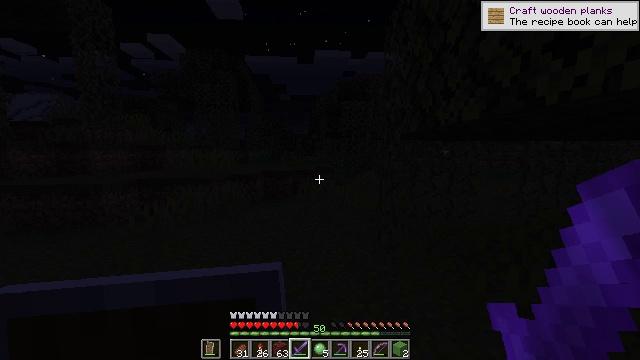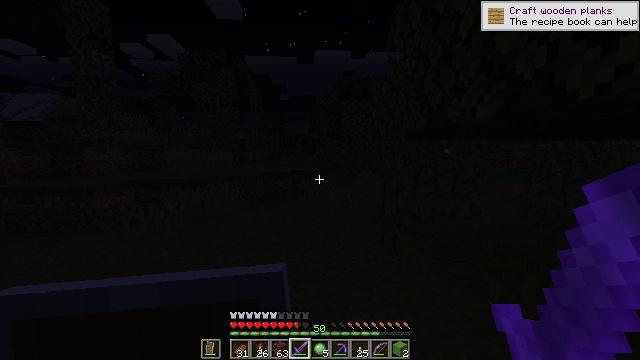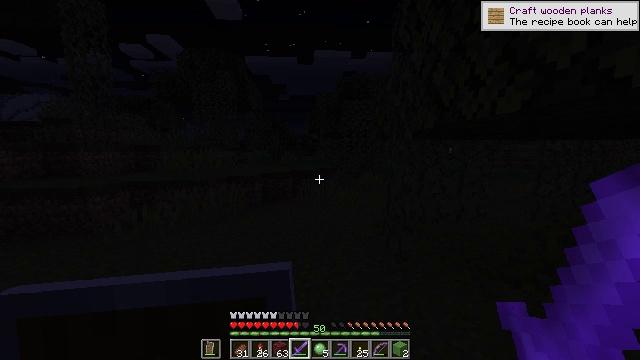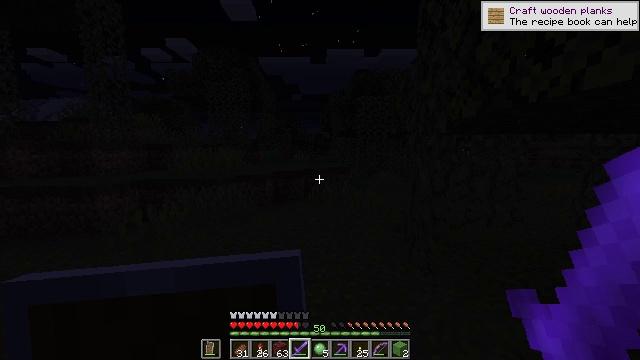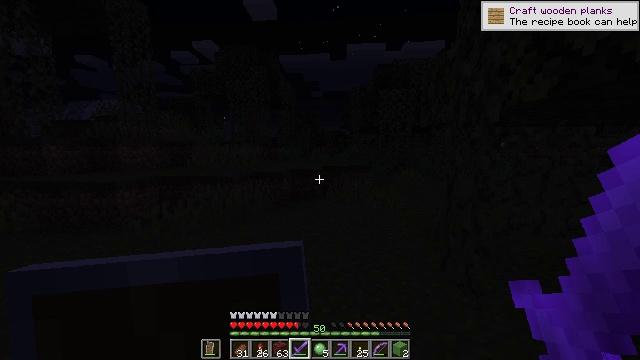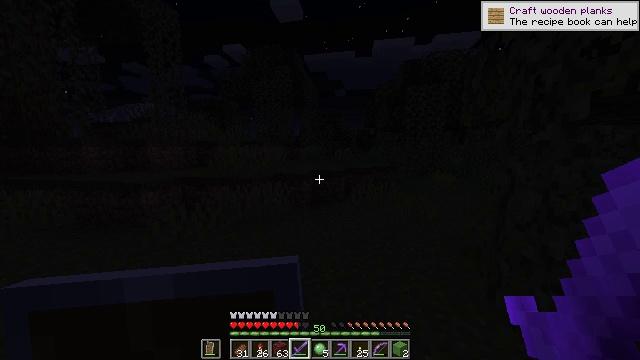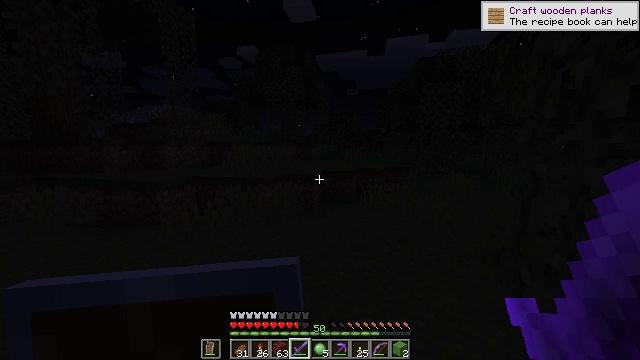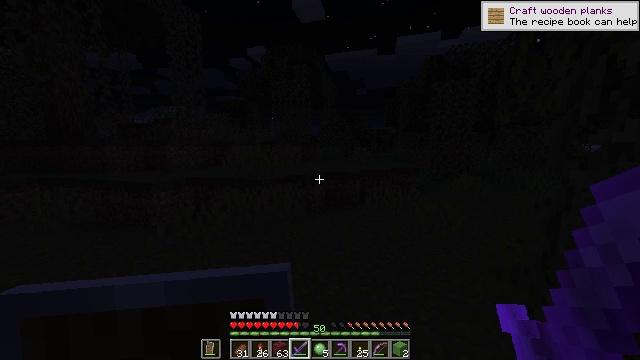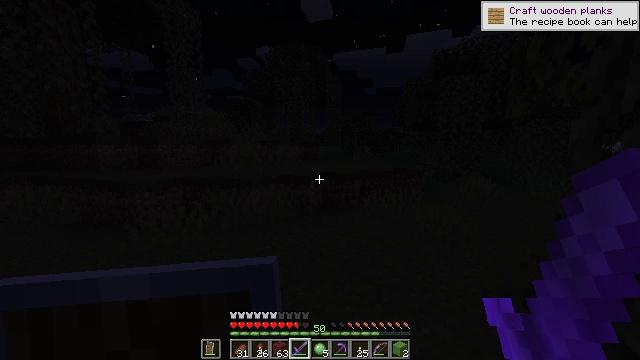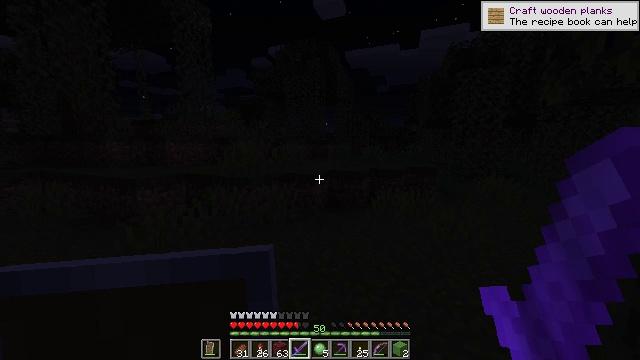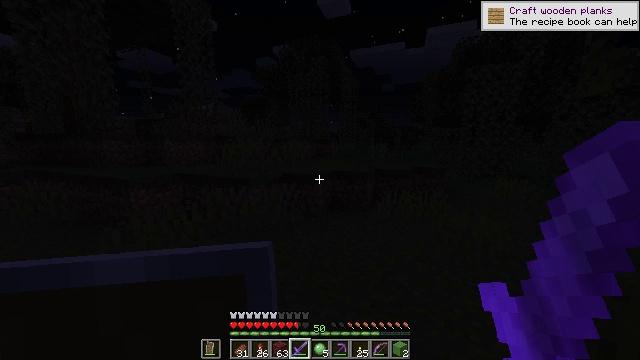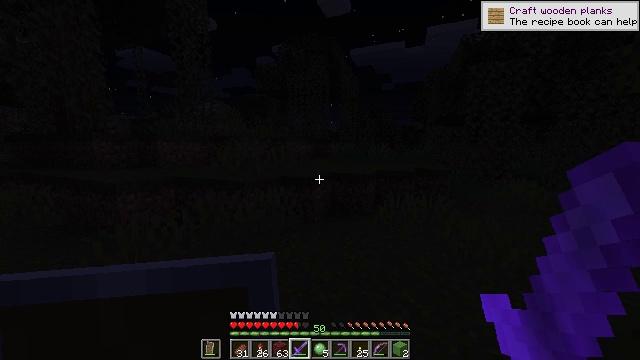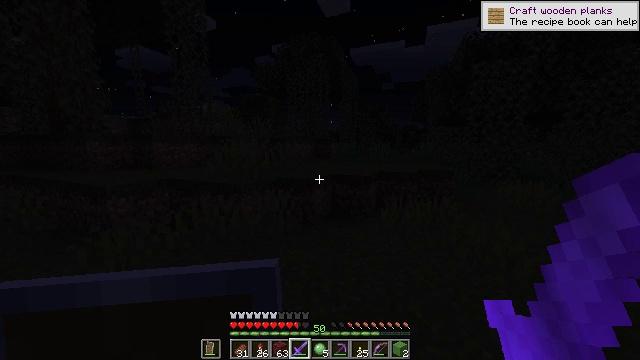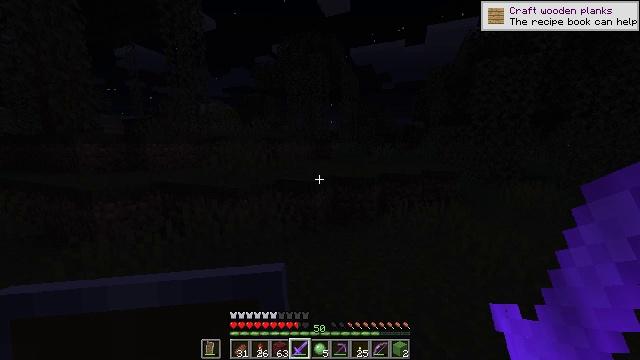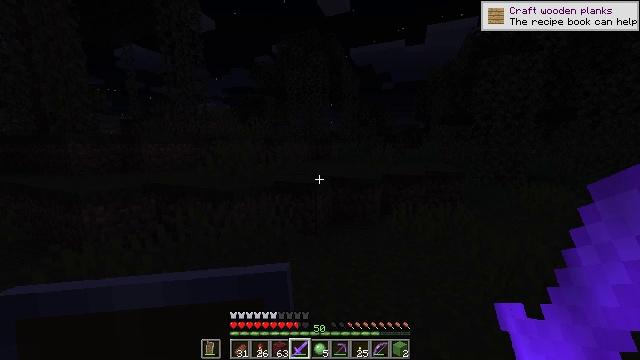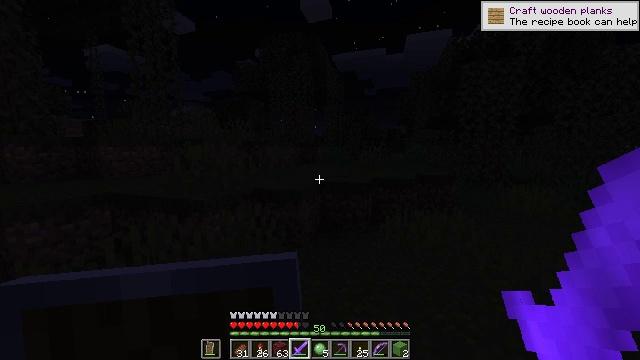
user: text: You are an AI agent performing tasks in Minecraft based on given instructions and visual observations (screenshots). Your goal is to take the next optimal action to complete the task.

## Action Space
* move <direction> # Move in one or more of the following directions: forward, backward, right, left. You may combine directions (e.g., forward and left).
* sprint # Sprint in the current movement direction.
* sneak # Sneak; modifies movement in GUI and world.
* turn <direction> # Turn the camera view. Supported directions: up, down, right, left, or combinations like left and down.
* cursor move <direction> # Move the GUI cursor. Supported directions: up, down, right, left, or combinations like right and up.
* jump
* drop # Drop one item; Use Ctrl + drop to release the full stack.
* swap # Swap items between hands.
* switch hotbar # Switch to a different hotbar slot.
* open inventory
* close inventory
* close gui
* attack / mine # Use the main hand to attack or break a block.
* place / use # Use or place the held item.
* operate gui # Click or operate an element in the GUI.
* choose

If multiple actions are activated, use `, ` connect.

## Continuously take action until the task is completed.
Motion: motion action
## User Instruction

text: Break the vines.
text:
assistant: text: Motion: move forward
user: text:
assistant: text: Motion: move forward
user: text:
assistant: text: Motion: move forward, turn left
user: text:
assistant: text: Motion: move forward, turn left
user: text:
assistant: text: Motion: move forward, turn left
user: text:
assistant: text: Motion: move forward and move right, turn left
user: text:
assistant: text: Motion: move forward and move right, turn left
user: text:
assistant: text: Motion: move forward and move right, turn left
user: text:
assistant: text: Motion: move forward, turn left
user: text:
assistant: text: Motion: move forward, turn left
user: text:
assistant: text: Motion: move forward
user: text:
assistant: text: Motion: move forward
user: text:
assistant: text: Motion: move forward
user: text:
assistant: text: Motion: move forward
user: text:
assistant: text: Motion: move forward, turn right
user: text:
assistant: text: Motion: move forward, turn right
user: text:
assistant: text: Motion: move forward, turn right
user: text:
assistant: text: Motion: move forward, turn right
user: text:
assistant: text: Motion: move forward, turn right
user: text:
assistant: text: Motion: move forward
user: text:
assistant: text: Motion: move forward
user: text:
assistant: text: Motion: move forward, turn right
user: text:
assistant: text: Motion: move forward, turn right
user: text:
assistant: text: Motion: move forward, turn right
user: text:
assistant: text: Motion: move forward, turn right
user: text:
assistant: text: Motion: move forward, turn right
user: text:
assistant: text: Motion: move forward, turn right
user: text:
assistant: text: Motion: move forward
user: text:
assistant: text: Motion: move forward and move right
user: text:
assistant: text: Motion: move forward and move right